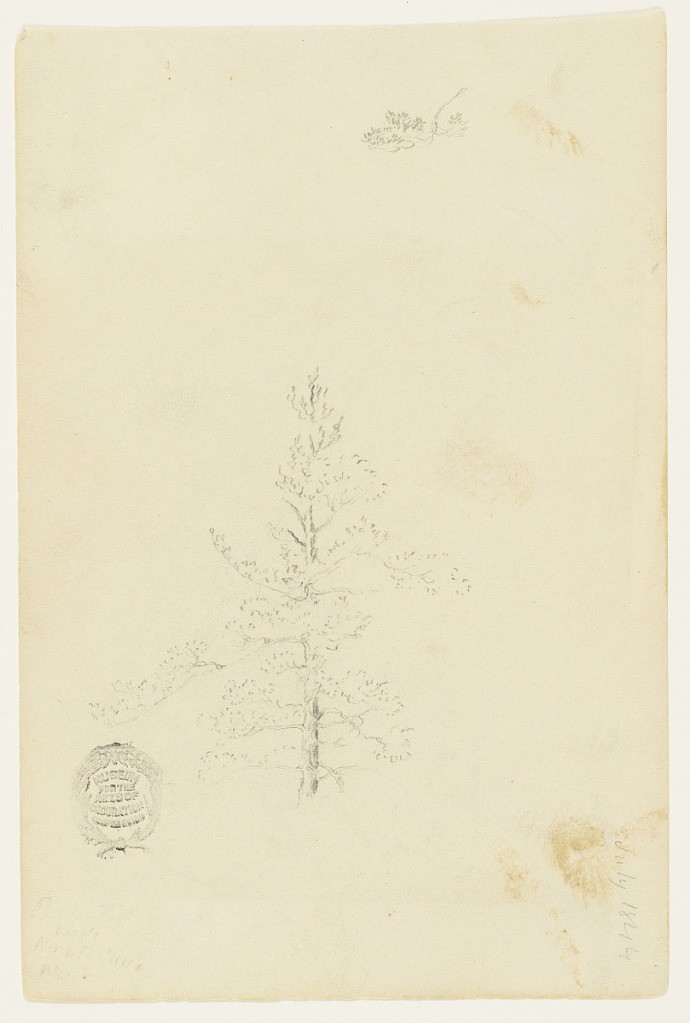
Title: Evergreen Tree, Catskill, New York
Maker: Frederic Edwin Church, American, 1826–1900
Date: July 1844
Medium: Graphite on on white wove paper; verso: graphite
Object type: Drawing
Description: Botanical sketch showing a view of a tall, slender evergreen tree in or near Catskill, New York. One branch at left extends further than the others, while the tree's lower trunk and base are not rendered.

Verso: Figure sketch of a young girl sitting in tall grass viewed obliquely at left as she looks back at the viewer. She wears a bonnet and a dress and clasps her hands in her lap. At upper left, rectangular mask with an exaggerated nose and mouth is shown.